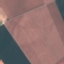
Land use / land cover class: AnnualCrop